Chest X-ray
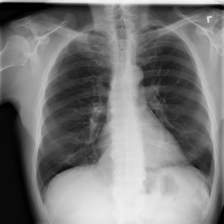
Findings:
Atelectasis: negative
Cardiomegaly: negative
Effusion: negative
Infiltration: negative
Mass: negative
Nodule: negative
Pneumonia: negative
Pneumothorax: negative
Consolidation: negative
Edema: negative
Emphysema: negative
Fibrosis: negative
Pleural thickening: negative
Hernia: negative